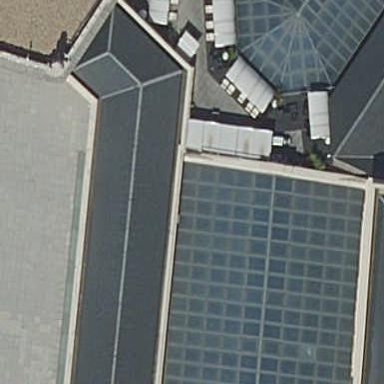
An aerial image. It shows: Building with gabled glass roof.